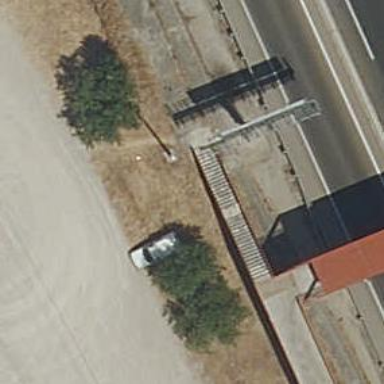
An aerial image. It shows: Bridge with steps crossing over.